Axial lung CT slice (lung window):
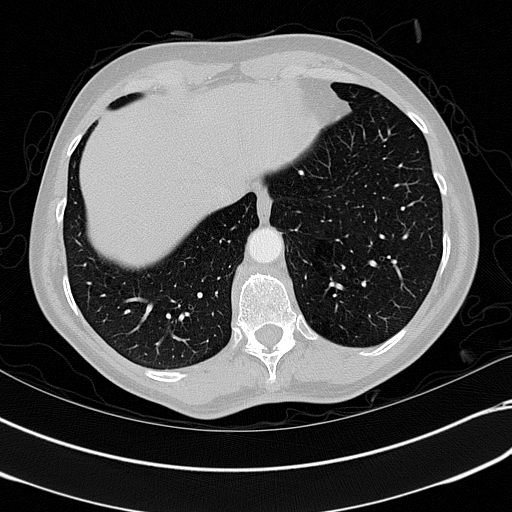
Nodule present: yes
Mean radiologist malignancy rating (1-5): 1.5